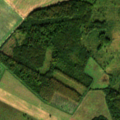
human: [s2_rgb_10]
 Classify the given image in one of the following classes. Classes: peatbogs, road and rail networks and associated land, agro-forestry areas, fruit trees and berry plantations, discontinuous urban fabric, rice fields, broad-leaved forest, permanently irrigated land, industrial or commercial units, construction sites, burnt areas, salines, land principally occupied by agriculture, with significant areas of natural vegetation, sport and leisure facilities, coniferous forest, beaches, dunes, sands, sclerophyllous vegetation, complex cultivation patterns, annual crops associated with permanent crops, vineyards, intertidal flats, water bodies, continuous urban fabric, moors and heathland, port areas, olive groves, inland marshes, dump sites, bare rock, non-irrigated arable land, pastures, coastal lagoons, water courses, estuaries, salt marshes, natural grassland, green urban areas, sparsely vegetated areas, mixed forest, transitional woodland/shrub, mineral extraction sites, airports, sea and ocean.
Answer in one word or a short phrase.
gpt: non-irrigated arable land, broad-leaved forest, transitional woodland/shrub